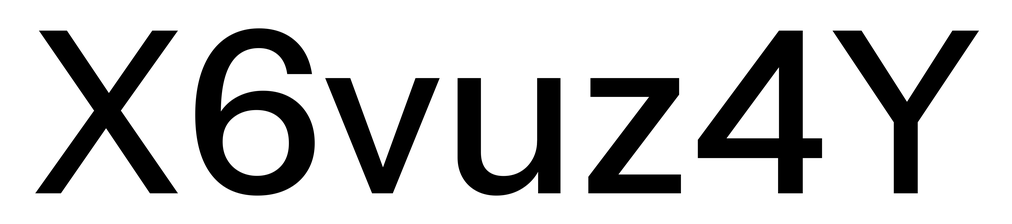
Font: InstrumentSans_Medium